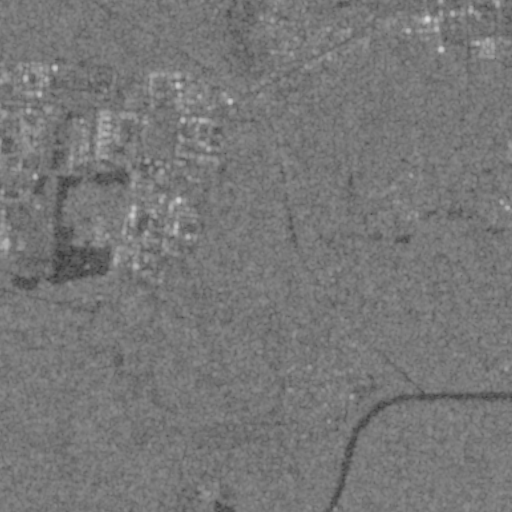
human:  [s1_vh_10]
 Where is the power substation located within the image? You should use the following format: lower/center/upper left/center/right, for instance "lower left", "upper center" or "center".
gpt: The power substation is located in the center left of the image.
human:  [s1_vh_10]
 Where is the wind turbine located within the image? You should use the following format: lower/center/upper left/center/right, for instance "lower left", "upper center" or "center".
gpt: The wind turbine is located in the lower right of the image.
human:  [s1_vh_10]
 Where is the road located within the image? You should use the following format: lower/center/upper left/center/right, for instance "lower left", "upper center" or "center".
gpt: There is no road in the image.

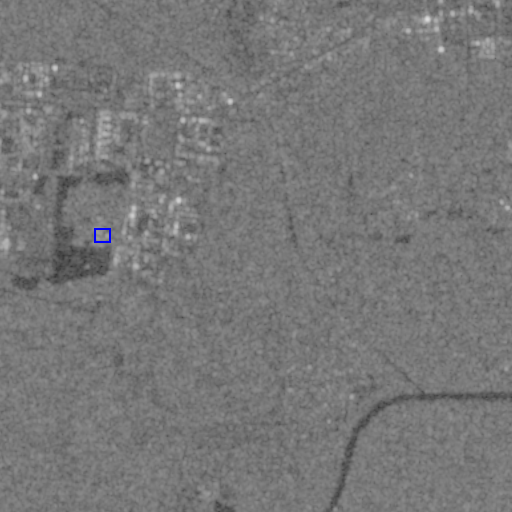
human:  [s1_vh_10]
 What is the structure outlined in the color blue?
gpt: The structure outlined in blue is a power substation.
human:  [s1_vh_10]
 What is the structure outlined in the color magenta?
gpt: There is no magenta outline.